Interaction volume radius: 5 \u00c5
Interaction volume height: 10 \u00c5
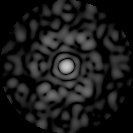
Disorder parameter: 0.8117